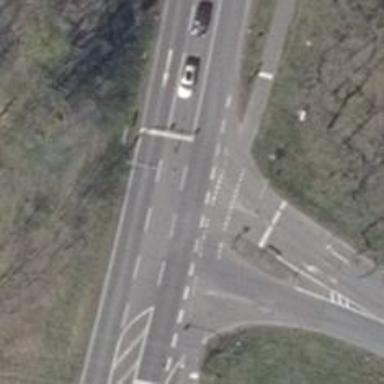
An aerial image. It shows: Road crossing with traffic signals and pedestrian island.